Field crop: tomato
Growth stage: 1
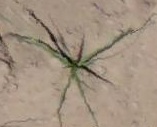
Species: cyperus